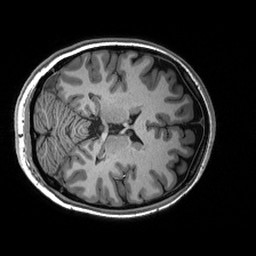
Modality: T1w
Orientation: axial
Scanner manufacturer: siemens
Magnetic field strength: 3 T
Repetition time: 2.53 s
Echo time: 0.00288 s